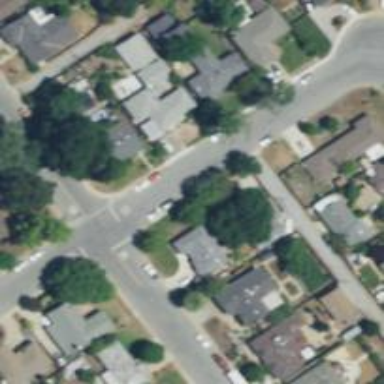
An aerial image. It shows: Alleyway designated as service road.